Aerial crown-view tile of a tropical tree (Barro Colorado Island, Panama), acquired 20250512:
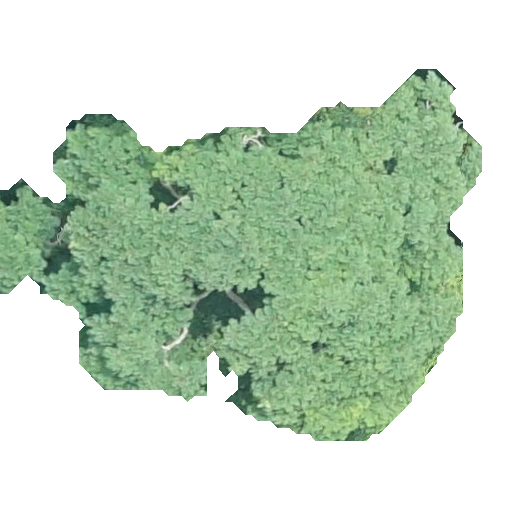
Species: Jacaranda copaia
GBIF accepted scientific name: Jacaranda copaia
Crown area: 174.623 m²